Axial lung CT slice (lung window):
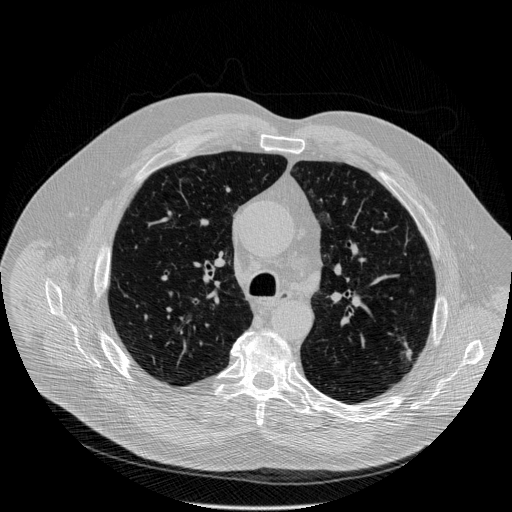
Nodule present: yes
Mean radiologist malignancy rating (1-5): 4